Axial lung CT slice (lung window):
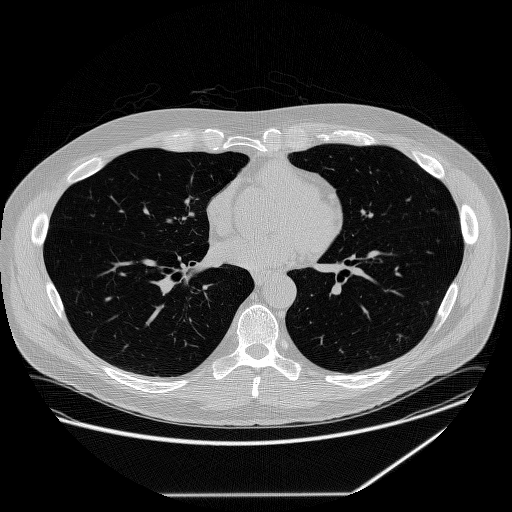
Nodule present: no